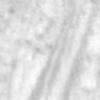
Label: change